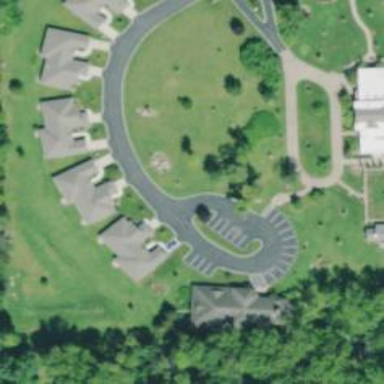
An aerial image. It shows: Residential area with retirement home social facility.